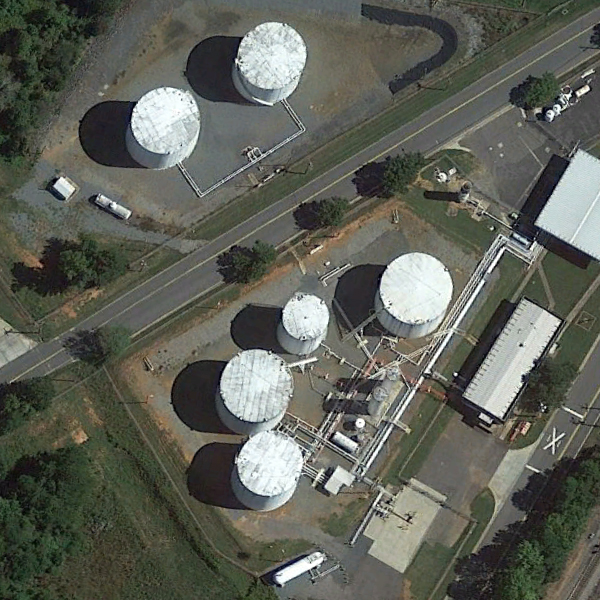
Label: StorageTanks